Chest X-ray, PA view. Patient: 74 years old, sex F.
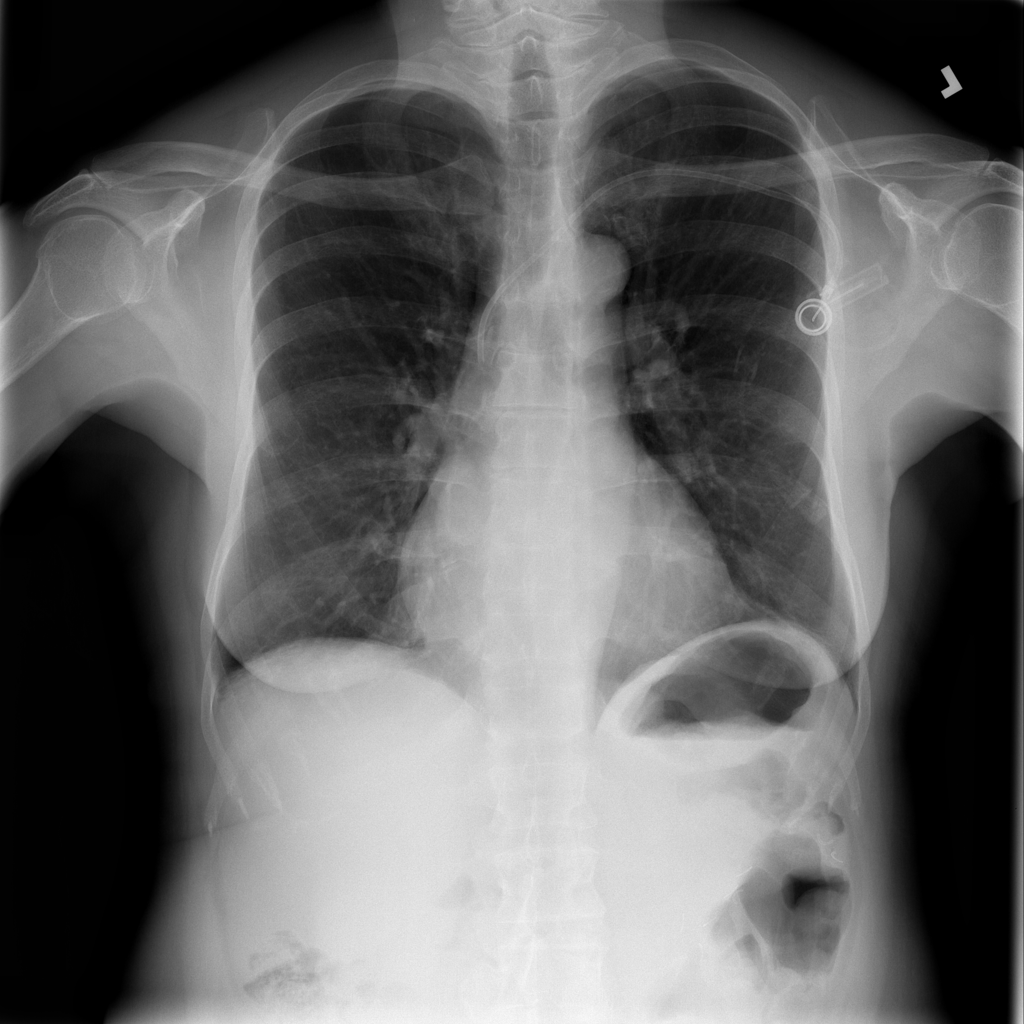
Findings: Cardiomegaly